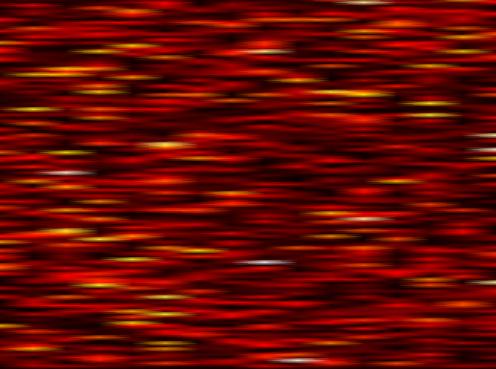
Label: FBMC